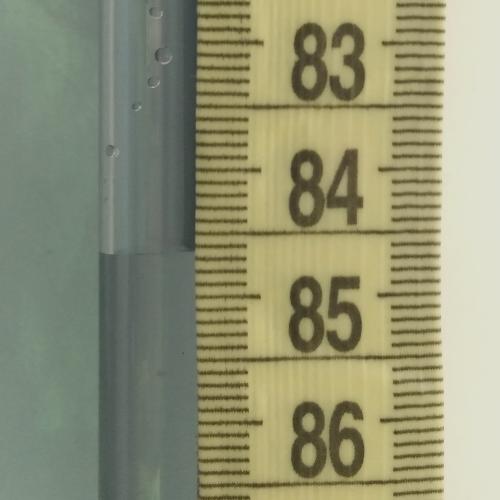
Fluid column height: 84.6 cm